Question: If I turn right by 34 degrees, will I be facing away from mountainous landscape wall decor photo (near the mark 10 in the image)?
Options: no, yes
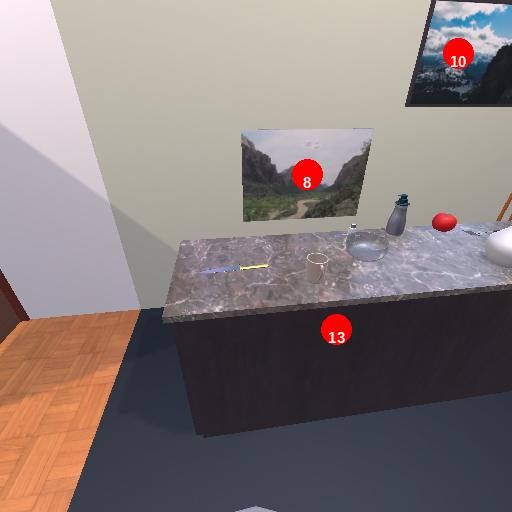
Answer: no